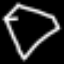
Label: diamond